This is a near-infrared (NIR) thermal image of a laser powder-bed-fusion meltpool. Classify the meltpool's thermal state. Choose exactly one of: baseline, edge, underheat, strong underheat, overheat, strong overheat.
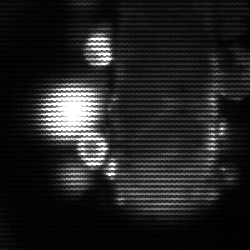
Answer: strong underheat